Question: I am trying to use to create walkthrough screens with three separate s. As a summary, I have four View Controllers and a Page View Controller in my storyboard. One view controller act as base view () and other three act as sub views that loads inside base view controller. Below shows how the displays roughly.
'''
#import <UIKit/UIKit.h>
#import "XYZPageContentViewController.h"
#import "XYZPageTwoContentViewController.h"
#import "XYZPageThreeContentViewController.h"
@interface XYZViewController : UIViewController <UIPageViewControllerDataSource>
@property (strong, nonatomic) UIPageViewController *pageViewController;
@end
'''
Following code snippet shows the method of
'''
- (void)viewDidLoad
{
[super viewDidLoad];
self.pageViewController = [self.storyboard instantiateViewControllerWithIdentifier:@"PageViewController"];
self.pageViewController.dataSource = self;
XYZPageContentViewController *startingViewController = [self viewControllerAtIndex:0];
NSArray *viewControllers = @[startingViewController];
[self.pageViewController setViewControllers:viewControllers direction:UIPageViewControllerNavigationDirectionForward animated:NO completion:nil];
self.pageViewController.view.frame = CGRectMake(0, 60, self.view.frame.size.width, self.view.frame.size.height - 60);
[self addChildViewController:_pageViewController];
[self.view addSubview:_pageViewController.view];
[self.pageViewController didMoveToParentViewController:self];
bottomView.layer.zPosition = 1;
startBtnOutlet.layer.zPosition = 1;
}
'''
Actually, loading sub views and walkthrough is working perfectly. What is not working is, the button touch up inside event I have declared in base view.

As you can see with the image, there is "Start again" button at the bottom of the screen. At first that view even didn't display when I set page controller view till bottom of the screen and not using z-index option.
Which means having this line
'''
self.pageViewController.view.frame = CGRectMake(0, 60, self.view.frame.size.width, self.view.frame.size.height - 60);
'''
with commenting following lines.
'''
// bottomView.layer.zPosition = 1;
// startBtnOutlet.layer.zPosition = 1;
'''
What I need is limit the page view controller where the gray view begins and available the sub view till end of the screen. I can limit the page view controller frame as mentioned above, then it is apply to my all walkthrough screens as well. What can I do for that?
I have followed <URL>. Is there any better way to do this?
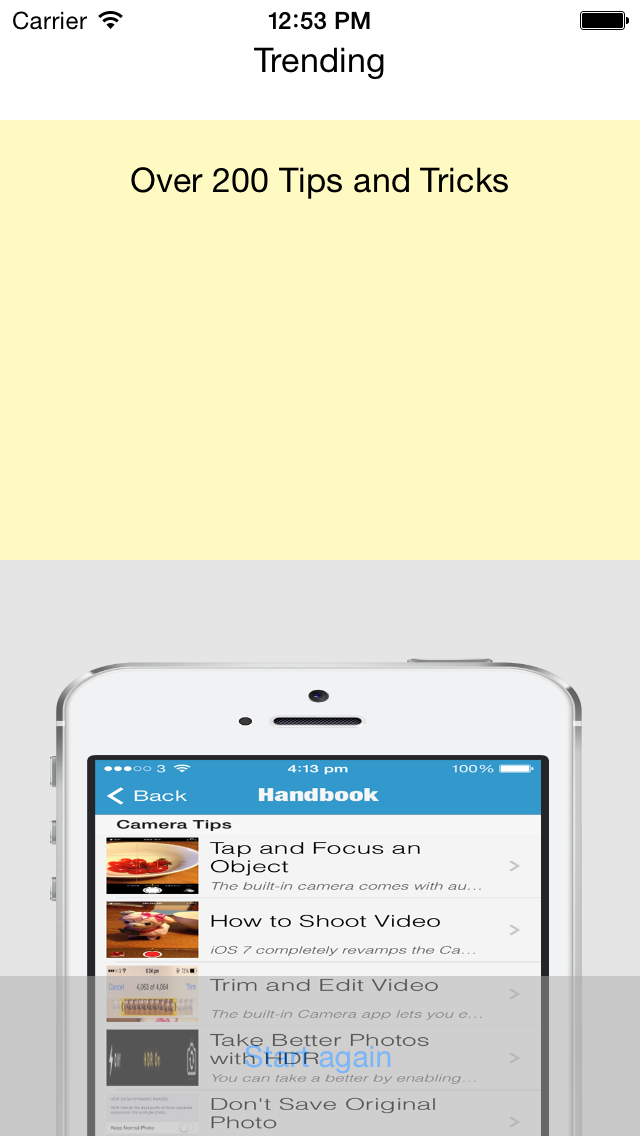
Answer: Found the solution.
Keep comment below lines of codes.
'''
// bottomView.layer.zPosition = 1;
// startBtnOutlet.layer.zPosition = 1;
'''
Add this line below that code, inside method
'''
[self.view sendSubviewToBack:_pageViewController.view];
'''